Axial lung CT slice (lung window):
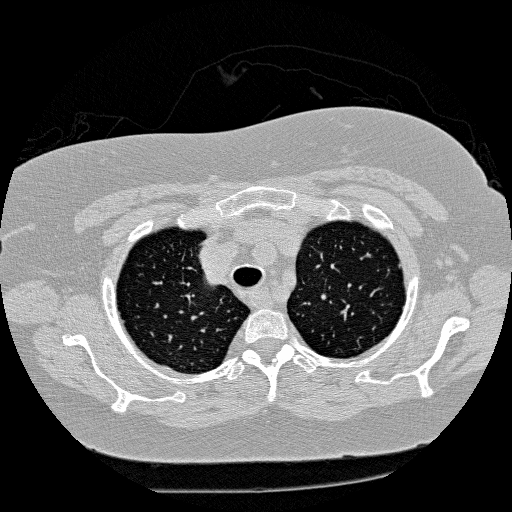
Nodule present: no